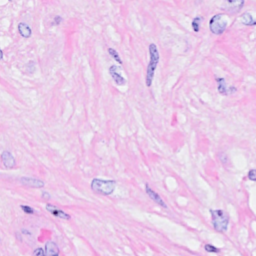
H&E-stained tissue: Breast